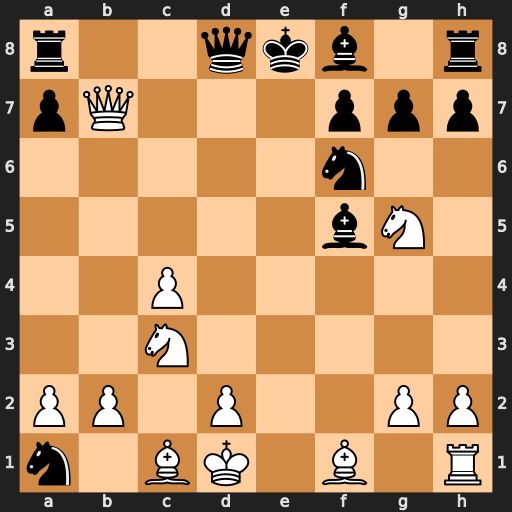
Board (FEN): r2qkb1r/pQ3ppp/5n2/5bN1/2P5/2N5/PP1P2PP/n1BK1B1R
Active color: w
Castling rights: kq
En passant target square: -
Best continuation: Qxf7#